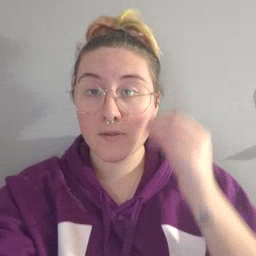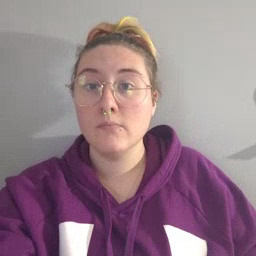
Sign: home